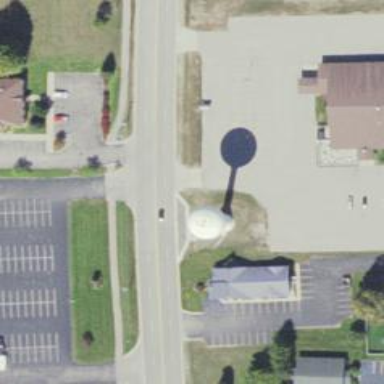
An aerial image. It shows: Water tower that is man-made.